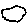
Label: cloud